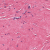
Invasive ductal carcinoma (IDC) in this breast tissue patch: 0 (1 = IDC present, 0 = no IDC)